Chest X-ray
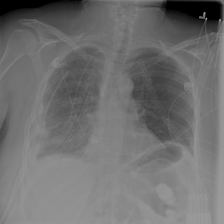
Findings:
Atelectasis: negative
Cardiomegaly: negative
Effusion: negative
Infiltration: positive
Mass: negative
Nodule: negative
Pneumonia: negative
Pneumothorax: negative
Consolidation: negative
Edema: negative
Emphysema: negative
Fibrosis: negative
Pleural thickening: negative
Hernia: negative